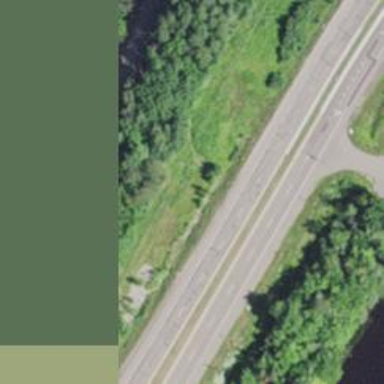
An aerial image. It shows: Primary highway.